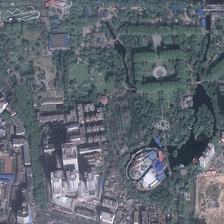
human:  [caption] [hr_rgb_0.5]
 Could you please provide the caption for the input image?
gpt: some buildings are near a park with many green trees and a pond .

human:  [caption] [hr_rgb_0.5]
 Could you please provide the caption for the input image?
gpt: some buildings are near a park with many green trees and a pond .

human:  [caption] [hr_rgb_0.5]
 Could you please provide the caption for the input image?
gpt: some buildings are near a park with many green trees and a pond .

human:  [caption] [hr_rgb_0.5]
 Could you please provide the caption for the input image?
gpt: some buildings are near a park with many green trees and a pond .

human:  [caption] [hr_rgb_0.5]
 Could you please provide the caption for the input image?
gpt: some buildings are near a park with many green trees and a pond .